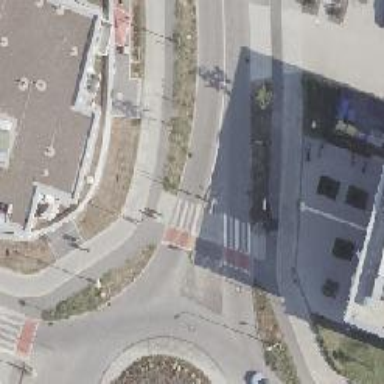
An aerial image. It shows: Marked footway crossing with zebra pattern. There is island at the crossing. The cycleway surface is asphalt.